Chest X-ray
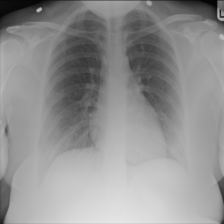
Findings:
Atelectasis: negative
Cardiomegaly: negative
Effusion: negative
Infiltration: negative
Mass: negative
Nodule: negative
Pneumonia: negative
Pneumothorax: negative
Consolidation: negative
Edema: negative
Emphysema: negative
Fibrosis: negative
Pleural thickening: negative
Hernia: negative